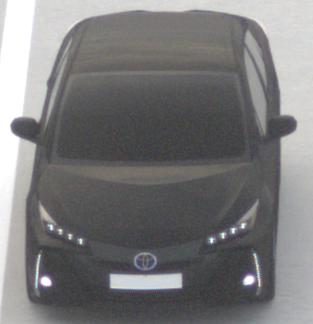
Make: Toyota
Model: Prius 1.8 Plug-In Hybrid
Detailed model: Prius (XW5) Plug-In
Model produced from: 2019/07
Model produced until: 2020/07
Doors: 5
Color: black
Road condition: dry road
Daytime: morning or afternoon
Contrast: low contrast